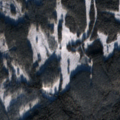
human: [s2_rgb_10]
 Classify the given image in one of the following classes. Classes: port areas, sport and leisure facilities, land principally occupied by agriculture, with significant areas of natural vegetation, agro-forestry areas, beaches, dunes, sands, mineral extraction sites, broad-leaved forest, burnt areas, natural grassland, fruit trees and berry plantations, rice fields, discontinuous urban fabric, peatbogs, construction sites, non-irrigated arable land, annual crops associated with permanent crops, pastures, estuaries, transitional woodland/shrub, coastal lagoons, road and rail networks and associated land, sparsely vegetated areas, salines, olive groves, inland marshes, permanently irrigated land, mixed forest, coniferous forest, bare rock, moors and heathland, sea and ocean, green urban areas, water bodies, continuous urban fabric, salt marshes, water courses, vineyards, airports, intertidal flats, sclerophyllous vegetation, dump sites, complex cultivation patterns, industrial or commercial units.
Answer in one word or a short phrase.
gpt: coniferous forest, transitional woodland/shrub